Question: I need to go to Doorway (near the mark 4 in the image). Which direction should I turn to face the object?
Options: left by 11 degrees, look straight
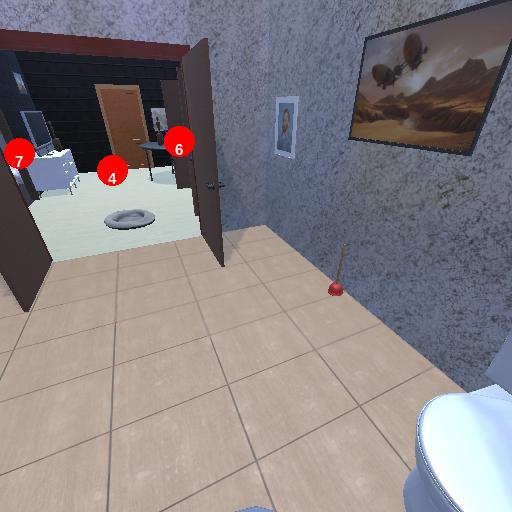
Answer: left by 11 degrees